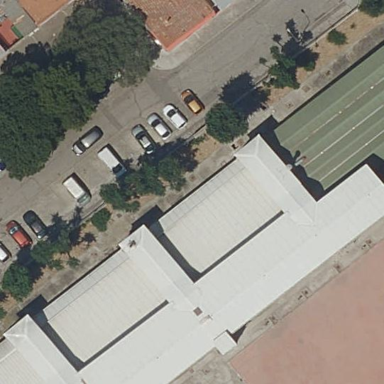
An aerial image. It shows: School building.